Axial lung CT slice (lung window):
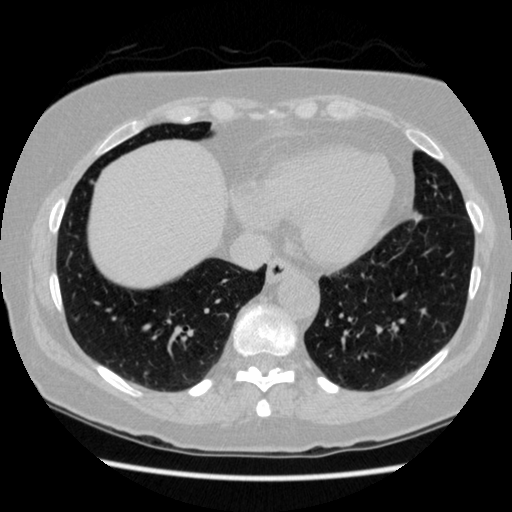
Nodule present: no